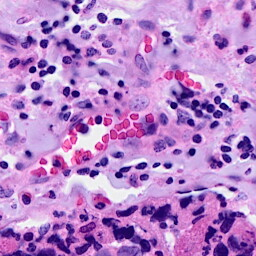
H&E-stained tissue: Breast